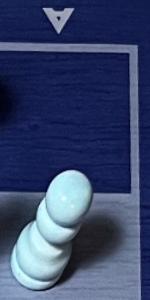
Label: Pawn_White